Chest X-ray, AP view. Patient: 25 years old, sex F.
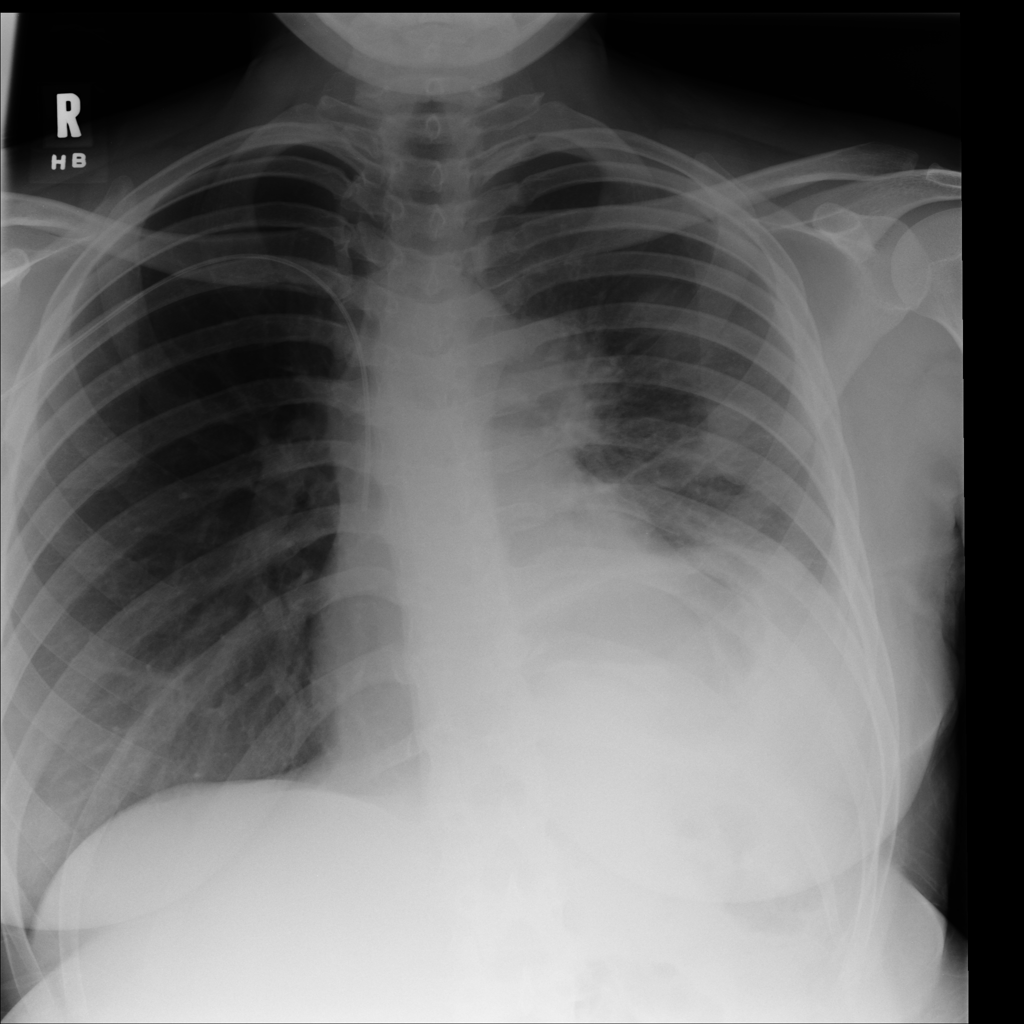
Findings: No Finding